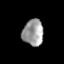
Tissue: lung
Cell type: Epithelial cells
Senescence score: 0.1912
Nuclear area (px): 530
Mean DAPI intensity: 157.379